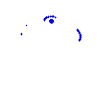
Particle: pion